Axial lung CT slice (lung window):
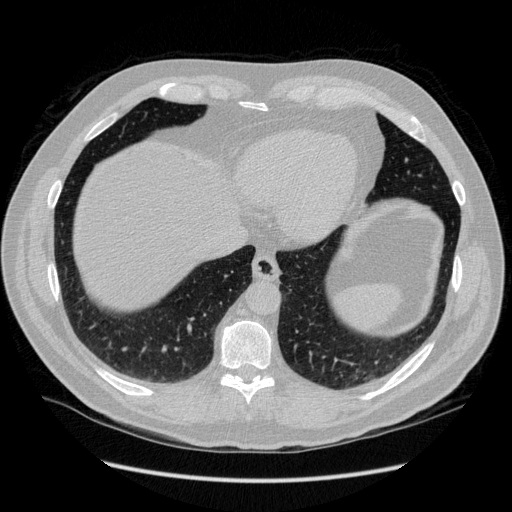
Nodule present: no